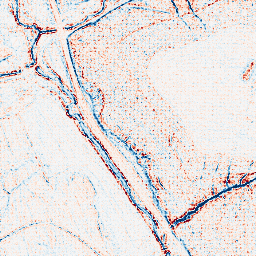
Category: edge_preserving
Decomposition family: bilateral
Decomposition parameters: d: 5
sigma_color: 75
sigma_space: 50
Upsampling method: sinc_hamming
Upsampling parameters: scale: 8
kernel_size: 8
Upsampling scale: 8